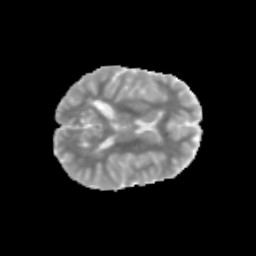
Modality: MD
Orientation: axial
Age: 14
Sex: female
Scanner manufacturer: siemens
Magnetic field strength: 3 T
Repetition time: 3.8 s
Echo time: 0.07 s